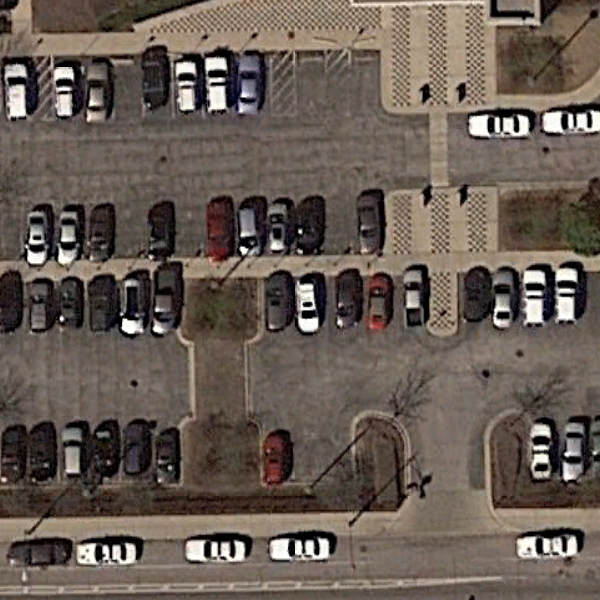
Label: Parking